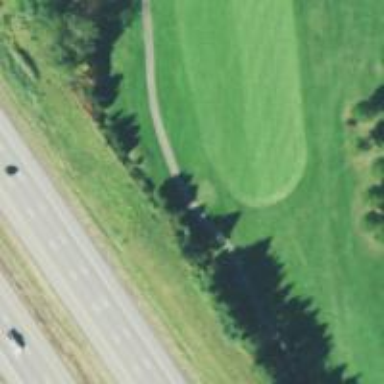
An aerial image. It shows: Path for both roads and golfers.